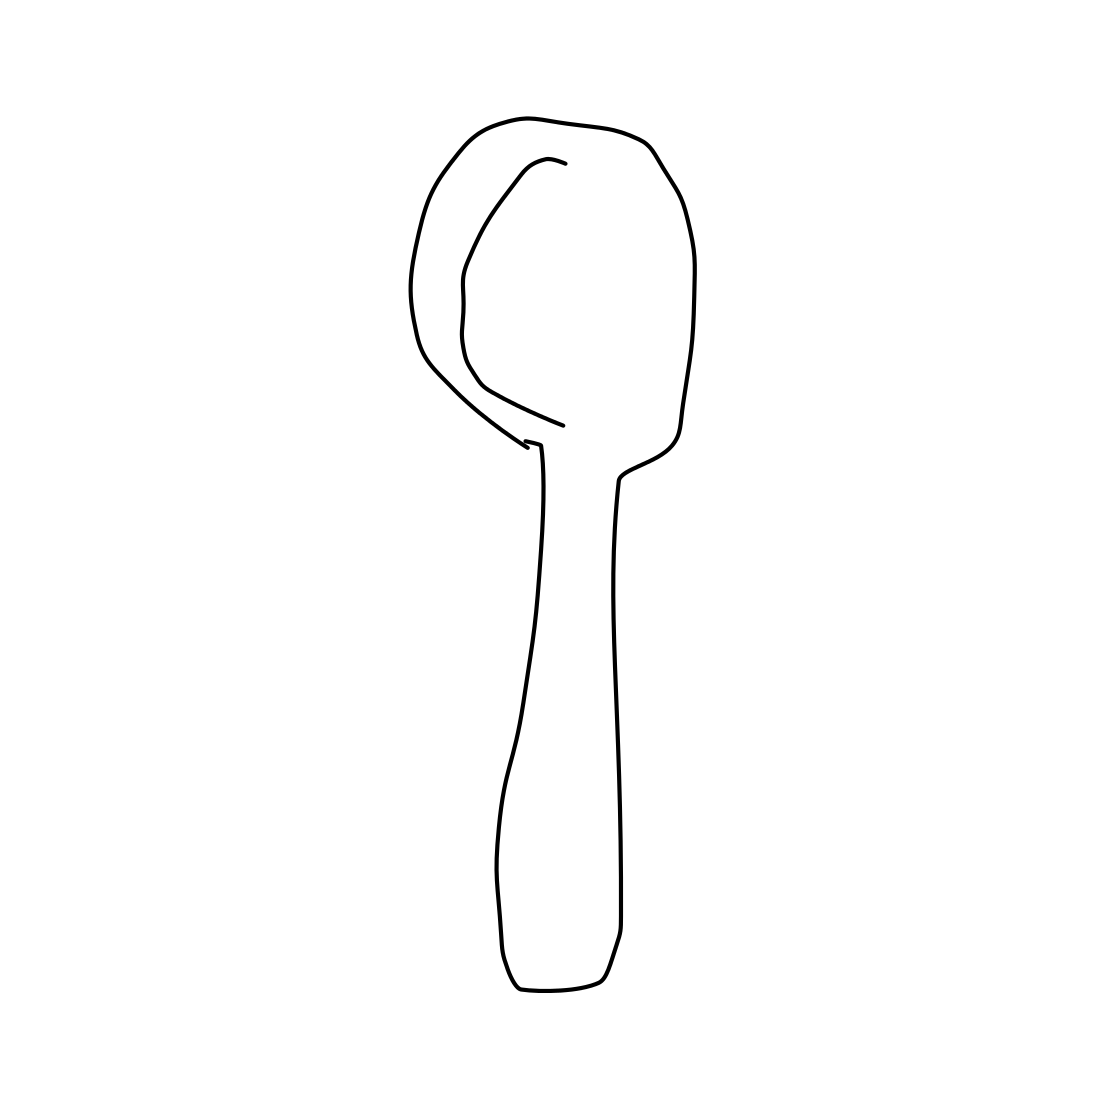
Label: spoon